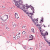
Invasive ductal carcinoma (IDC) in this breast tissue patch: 1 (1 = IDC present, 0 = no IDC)